Field crop: tomato
Growth stage: 1
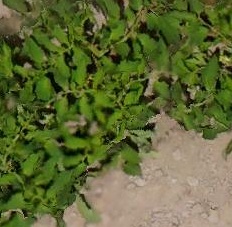
Species: tomato